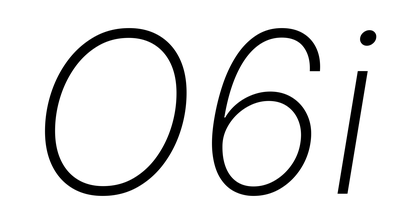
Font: Inter-Italic_ExtraLight_Italic